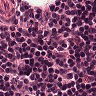
Metastatic tissue present: no